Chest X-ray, PA view. Patient: 63 years old, sex M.
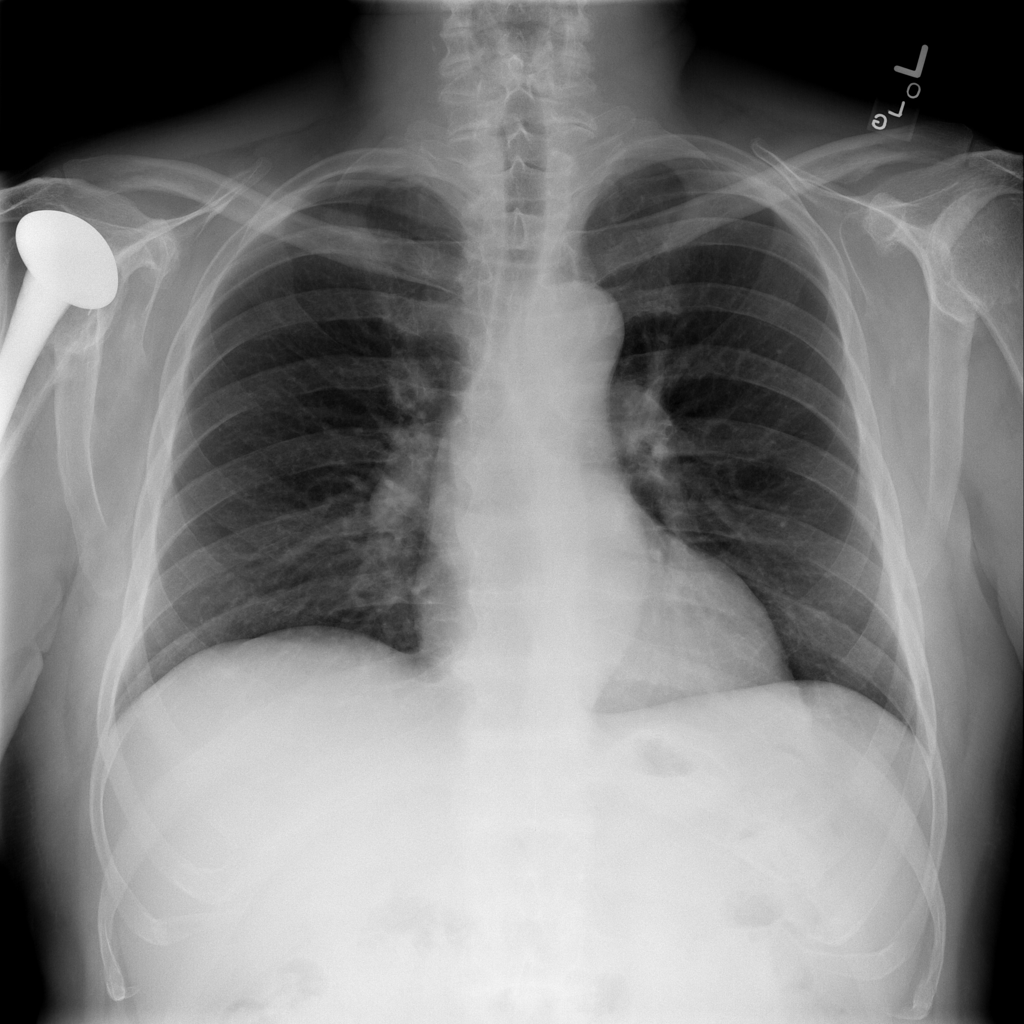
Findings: No Finding